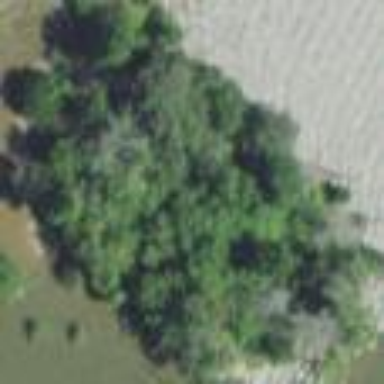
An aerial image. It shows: Islet covered with woodland.